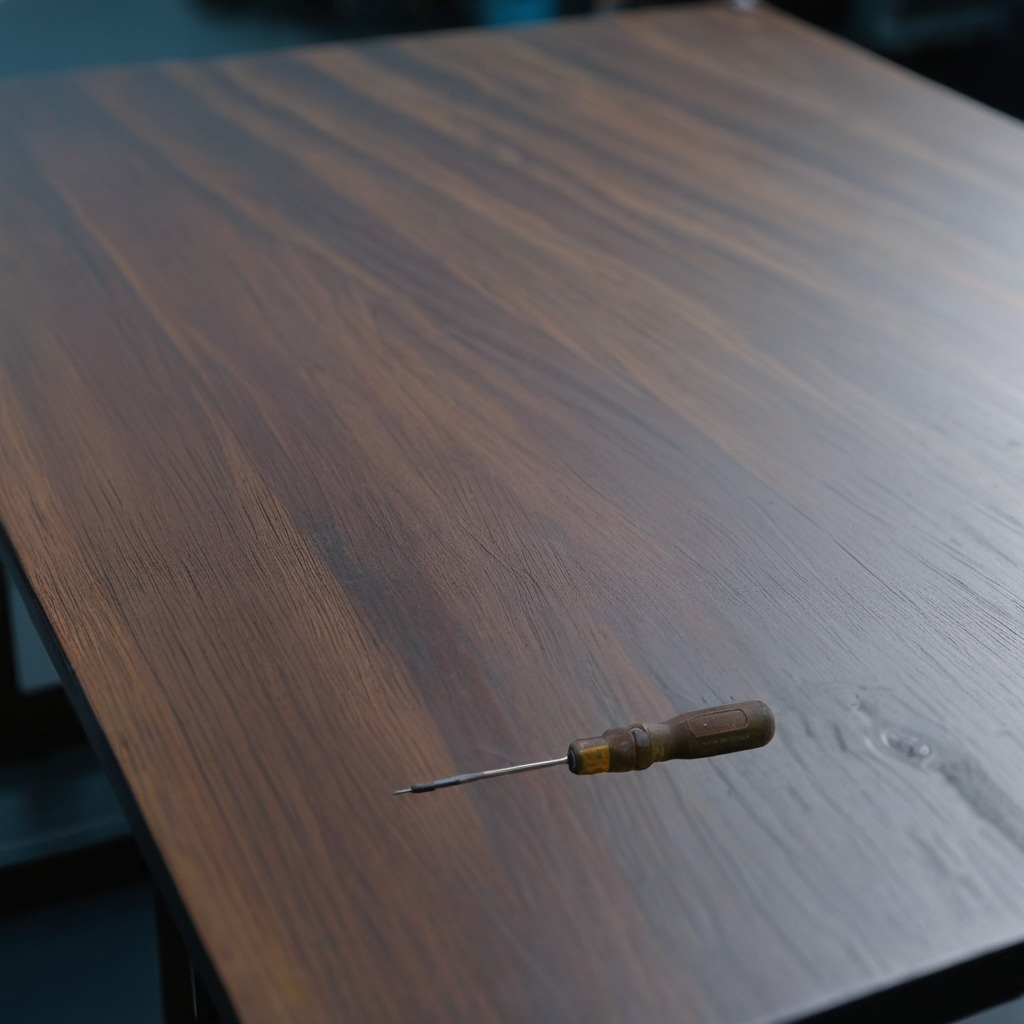
A screwdriver lies on the table.